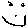
Label: smiley face